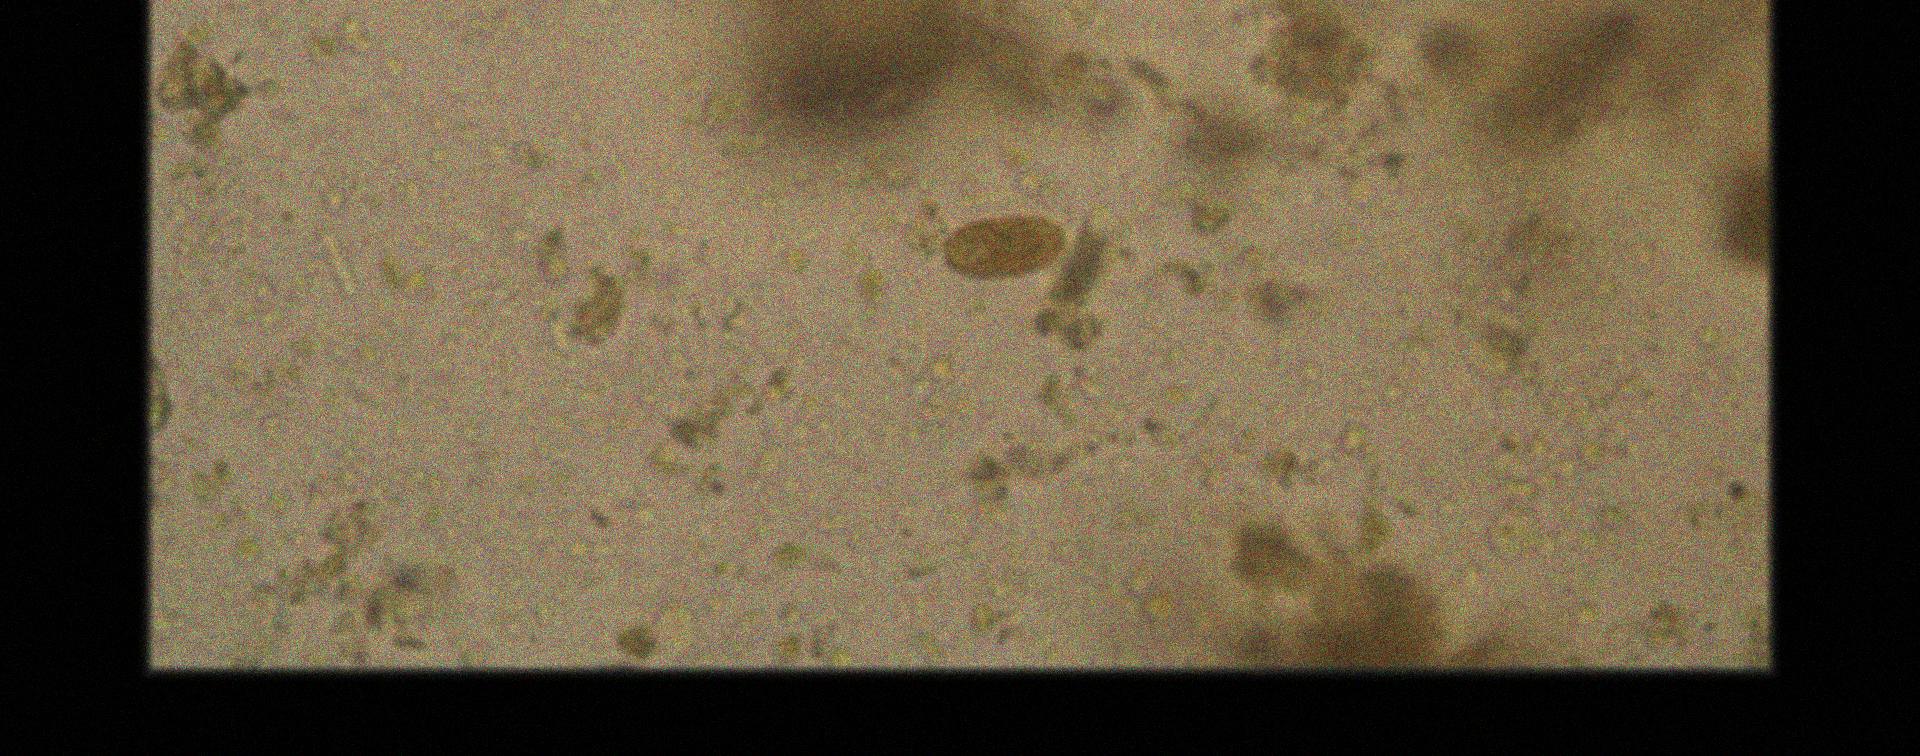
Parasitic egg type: Capillaria philippinensis